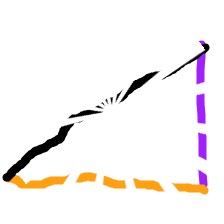
Shape: triangle